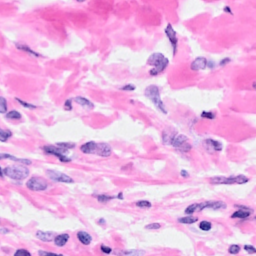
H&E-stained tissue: Breast